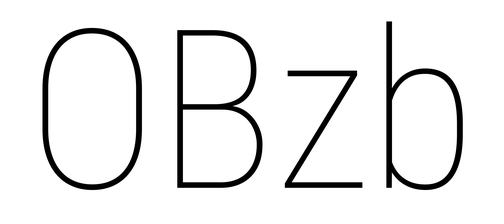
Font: Roboto_Condensed_Thin